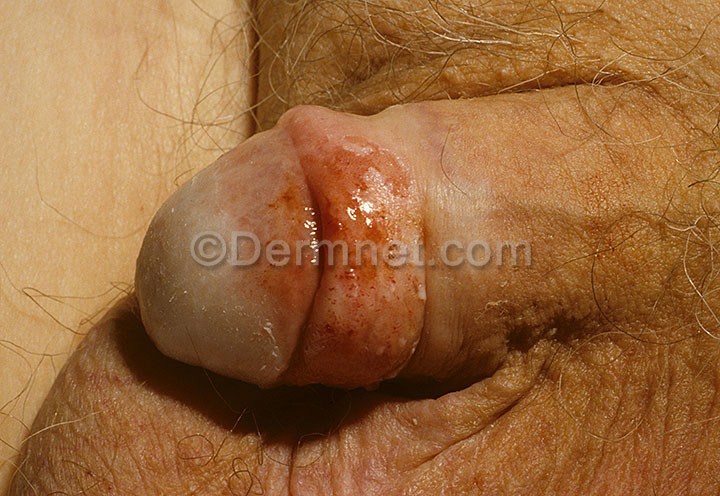
Disease: Psoriasis pictures Lichen Planus and related diseases